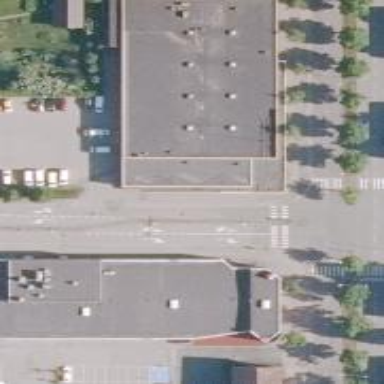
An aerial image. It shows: Supermarket.